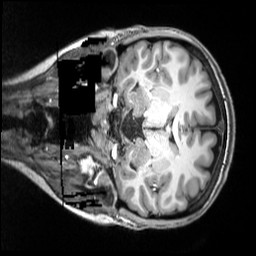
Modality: T1w
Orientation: coronal
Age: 21
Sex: female